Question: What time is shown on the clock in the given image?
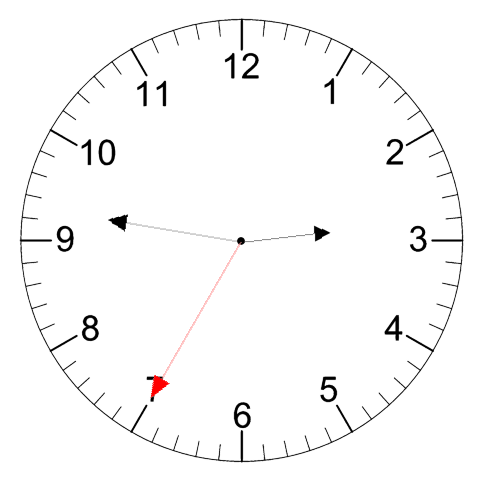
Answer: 02:46:35